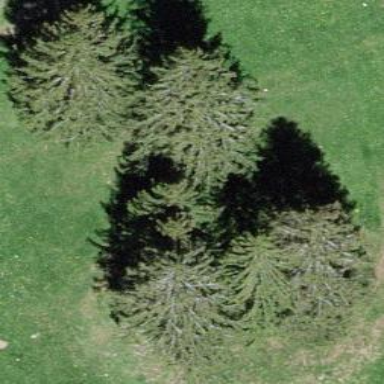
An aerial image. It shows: Serene woodland landscape.